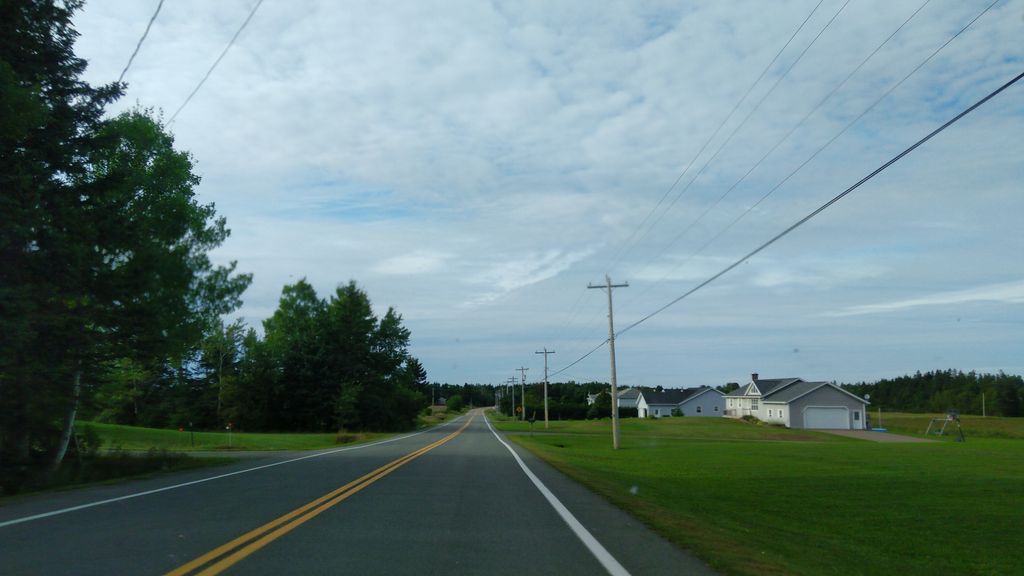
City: charlottetown